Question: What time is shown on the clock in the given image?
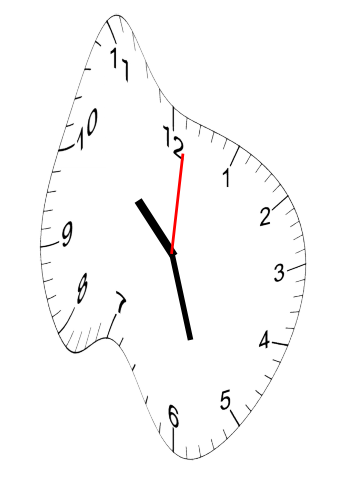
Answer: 10:27:01